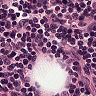
Metastatic tissue present: no